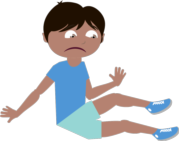
sad sitting boy